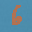
Label: 6